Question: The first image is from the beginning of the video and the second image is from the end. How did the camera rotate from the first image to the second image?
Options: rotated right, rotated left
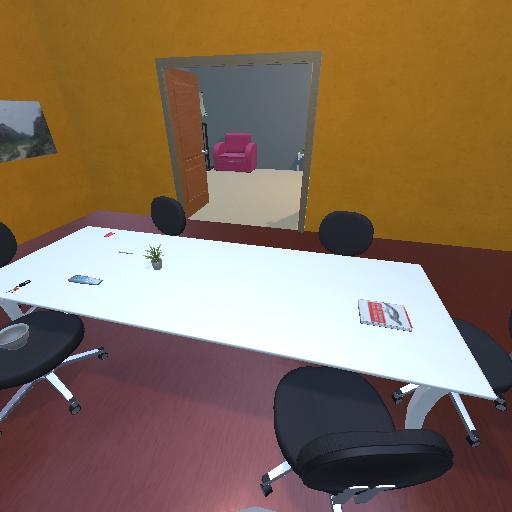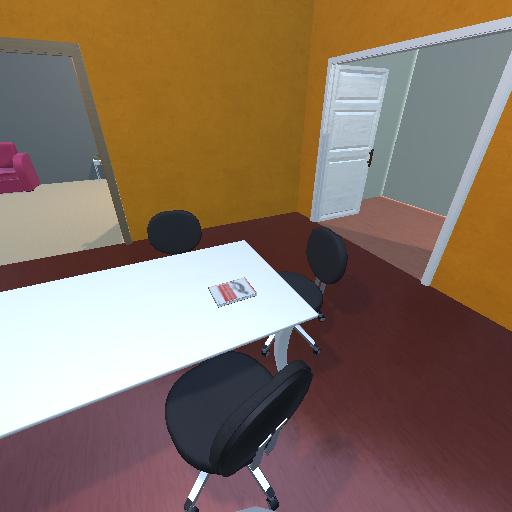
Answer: rotated right